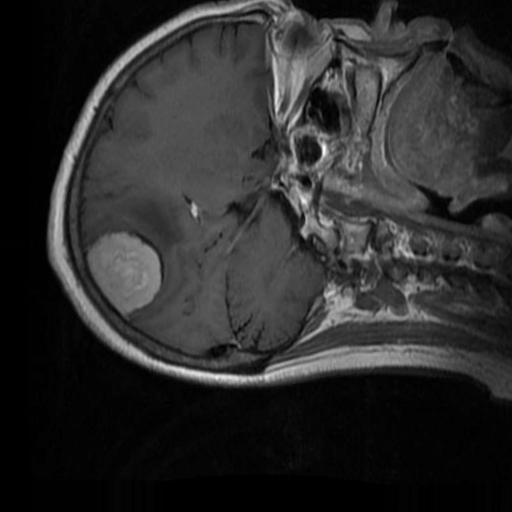
Label: brain_menin